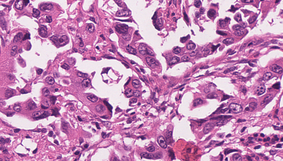
Tumor epithelial tissue: yes
Tumor-associated stroma tissue: yes
Normal tissue: no